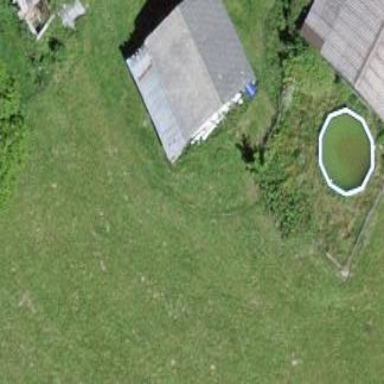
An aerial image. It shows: Barn.